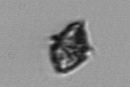
Label: Kryptoperidinium_triquetrum